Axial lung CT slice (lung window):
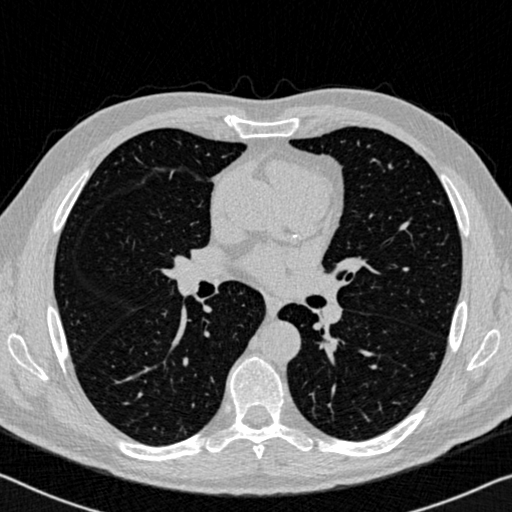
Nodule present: no